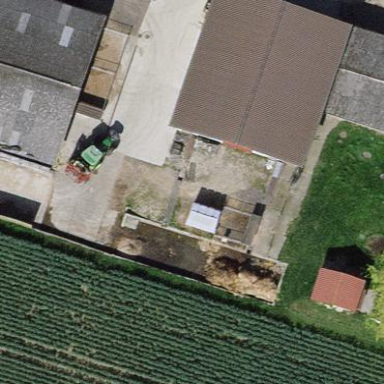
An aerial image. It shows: Shed building.